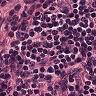
Metastatic tissue present: no